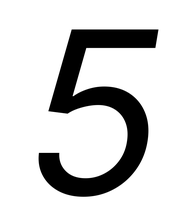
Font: Inter-Italic_Italic